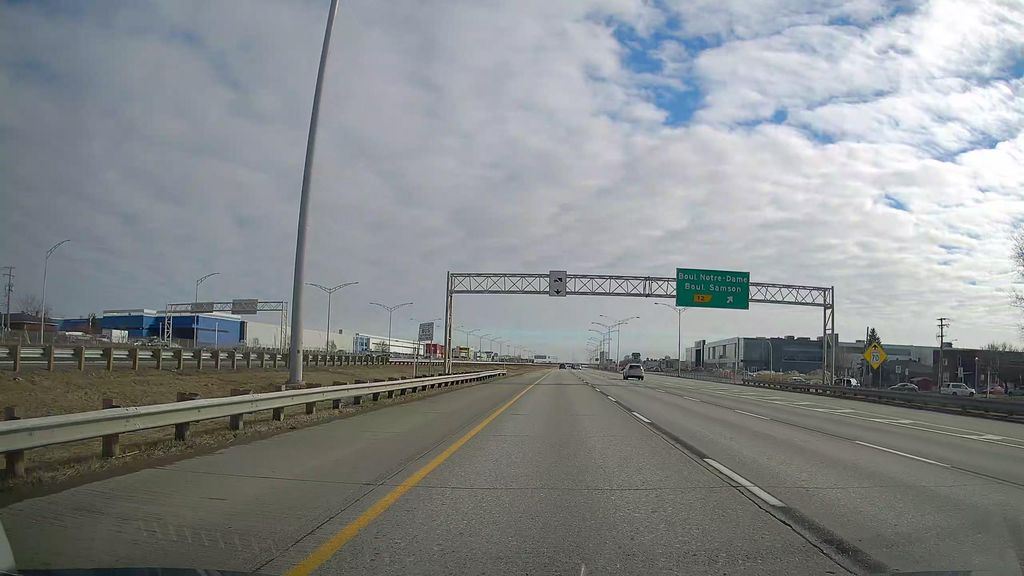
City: montreal